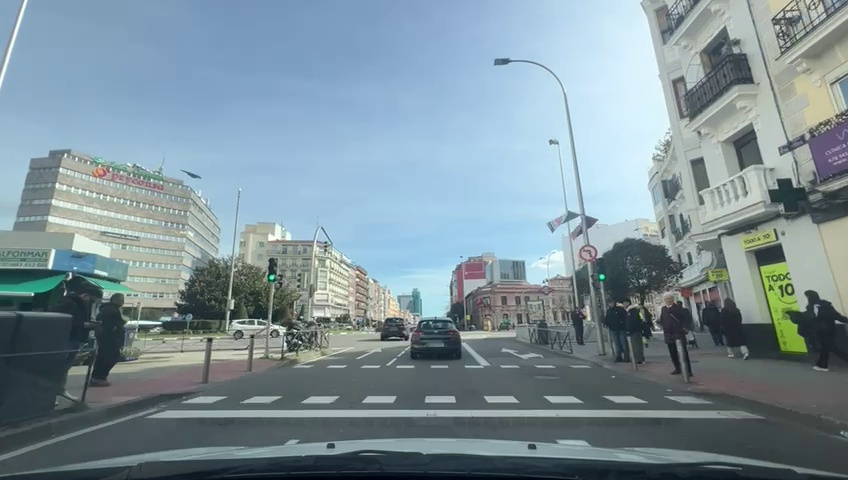
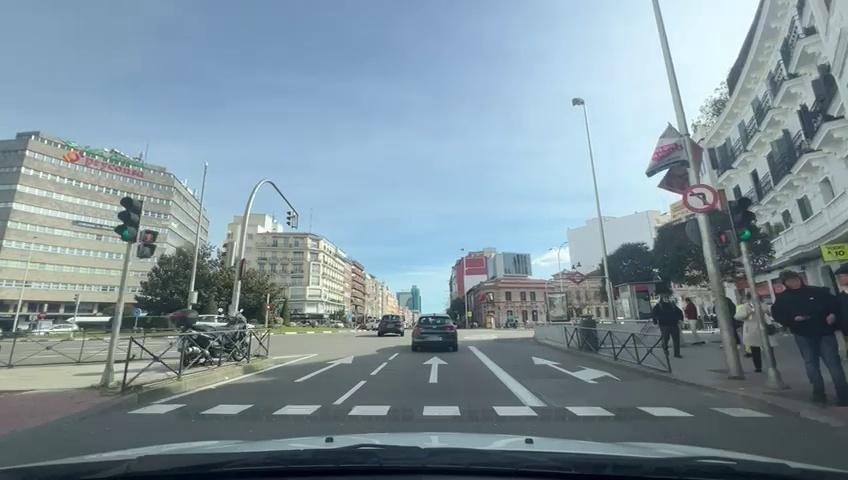
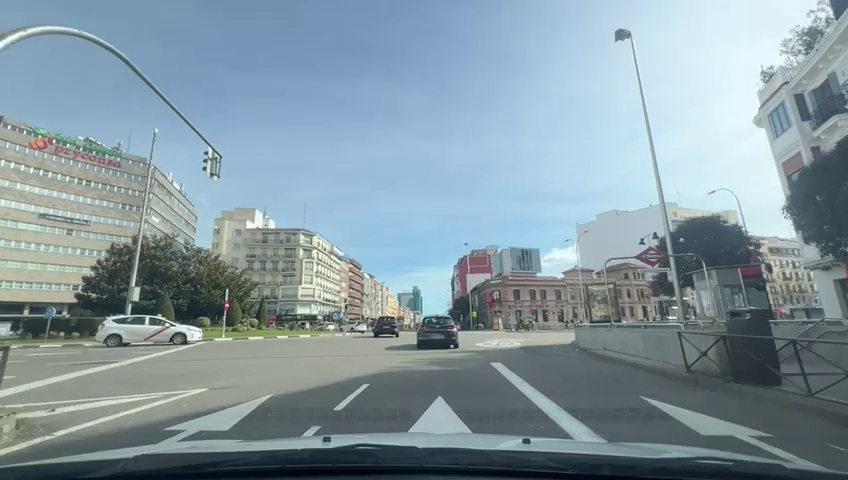
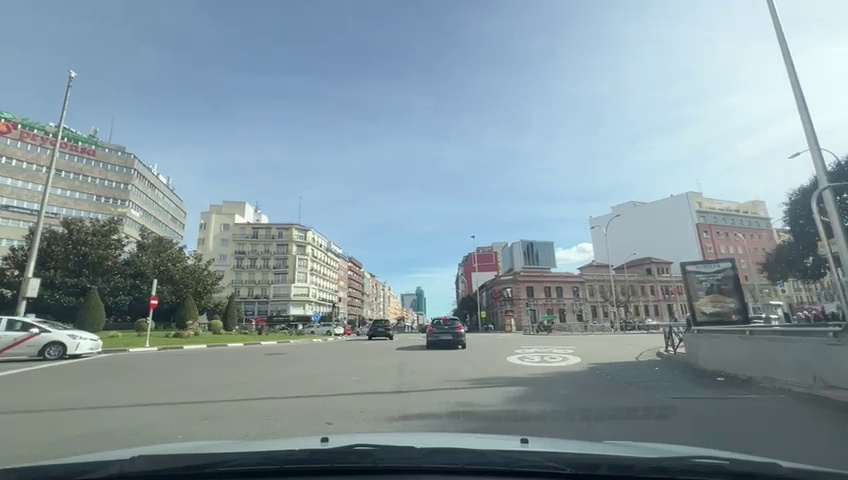
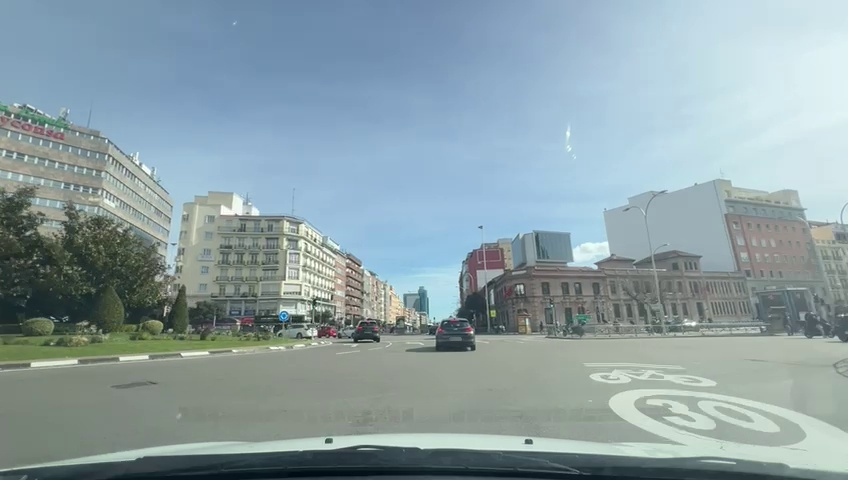
Situation: Roundabout
Question: Is the ego vehicle currently inside a roundabout?
Answer: Yes
Reasoning: The ego vehicle is inside a roudabout.

Situation: Roundabout
Question: Is a roundabout visible ahead in the ego direction?
Answer: Yes
Reasoning: There eare no visible intersection sign, but the central island can be seen.

Situation: Roundabout
Question: Is the ego vehicle stationary while another vehicle crosses its path within the roundabout?
Answer: No
Reasoning: The ego vehicle is moving.